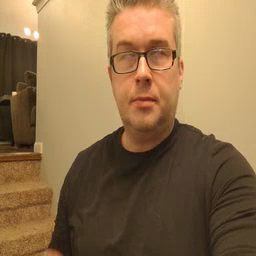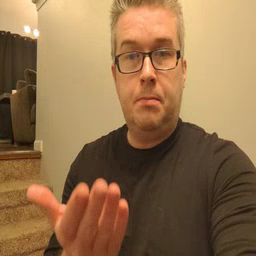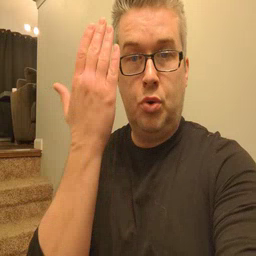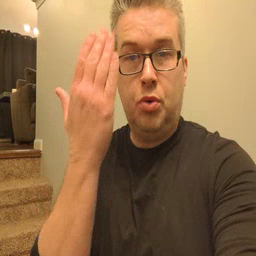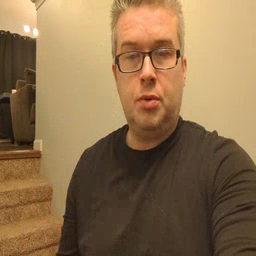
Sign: morning